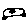
Label: car